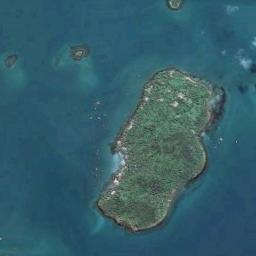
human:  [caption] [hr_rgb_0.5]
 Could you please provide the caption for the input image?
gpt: The island with dense vegetation is surrounded by light blue waters .

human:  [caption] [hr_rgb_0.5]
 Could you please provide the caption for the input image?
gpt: The island on the left is several times as large as the island on the right .

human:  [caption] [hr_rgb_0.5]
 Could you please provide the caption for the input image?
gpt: There are many trees on the island .

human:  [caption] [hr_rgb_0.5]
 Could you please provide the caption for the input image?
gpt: The island of approximate rectangular shape is surrounded by blue sea water  There are lush green plants on the island, And there are some small islands next to it .

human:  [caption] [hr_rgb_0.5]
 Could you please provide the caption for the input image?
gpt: The green island is on a blue sea .